Interaction volume radius: 10 \u00c5
Interaction volume height: 30 \u00c5
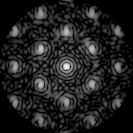
Disorder parameter: 0.3577